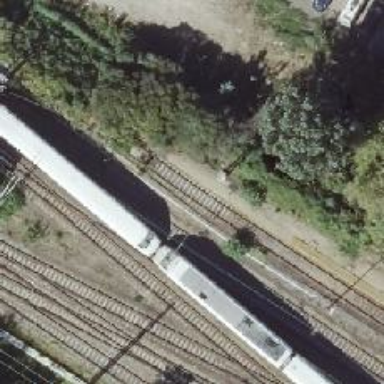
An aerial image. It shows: Rail yard with electrified contact lines for the railway.